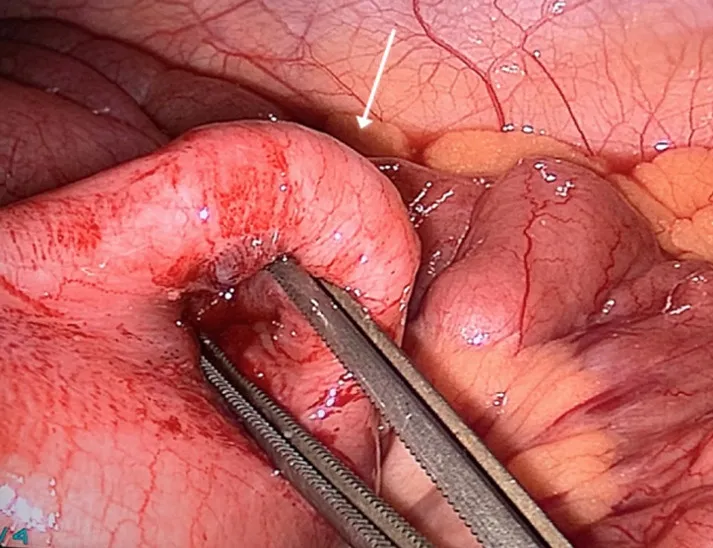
proximal intussusception with the visible base of the MD (arrow).
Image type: medical_photograph (other_medical_photograph)